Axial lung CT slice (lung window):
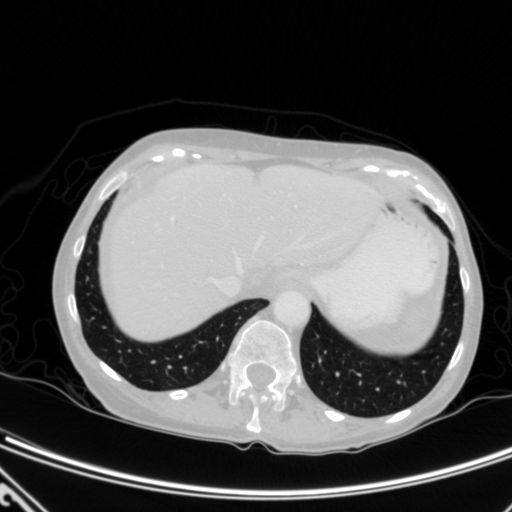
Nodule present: no